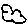
Label: cloud